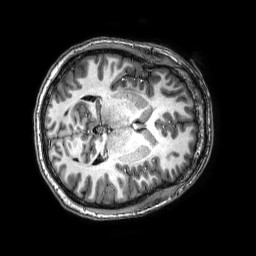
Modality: T1w
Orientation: axial
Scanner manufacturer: philips
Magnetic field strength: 3 T
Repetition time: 0.008 s
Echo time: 0.003559 s